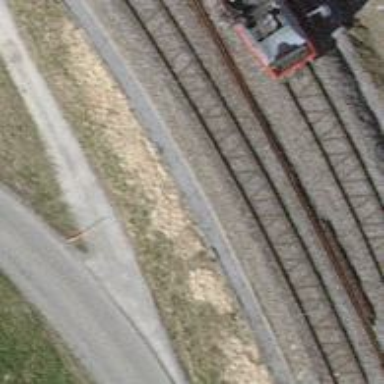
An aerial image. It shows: Single-track railway with electrified contact lines.